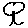
Label: tree